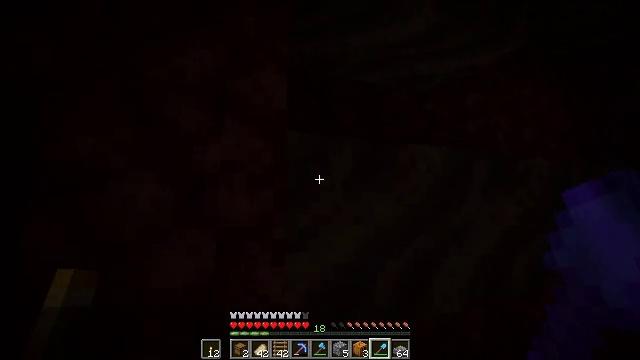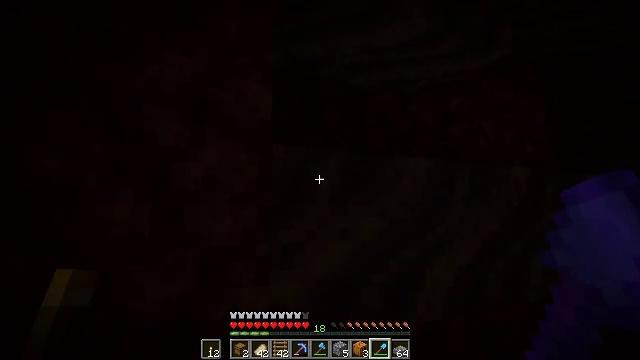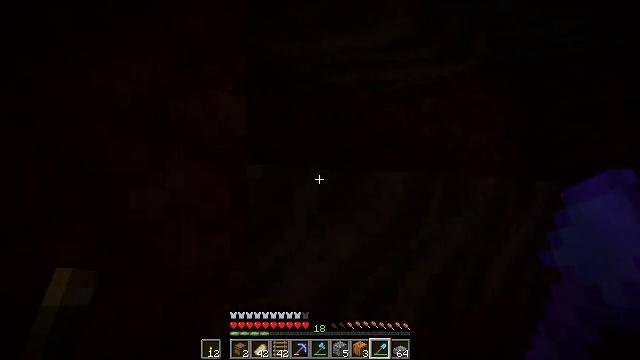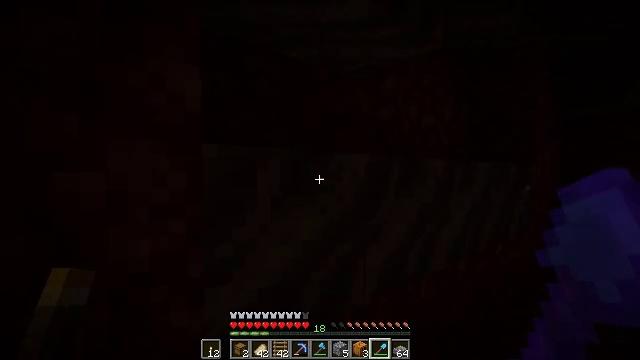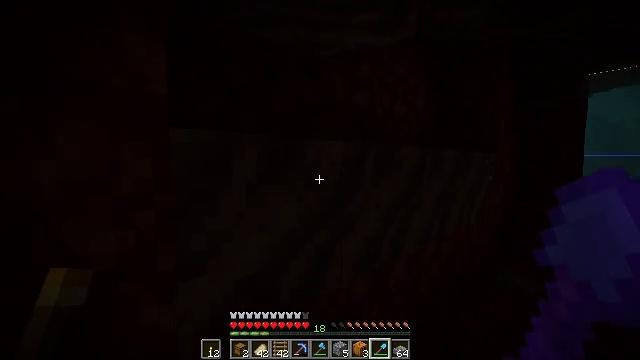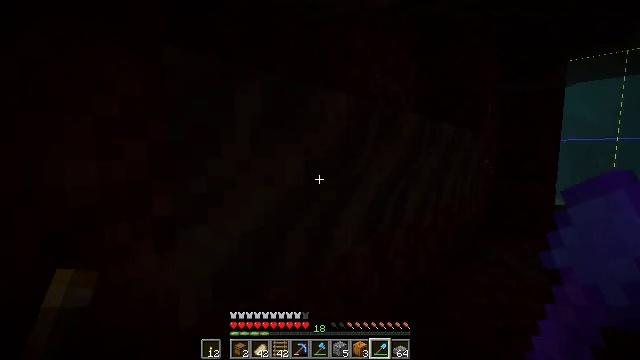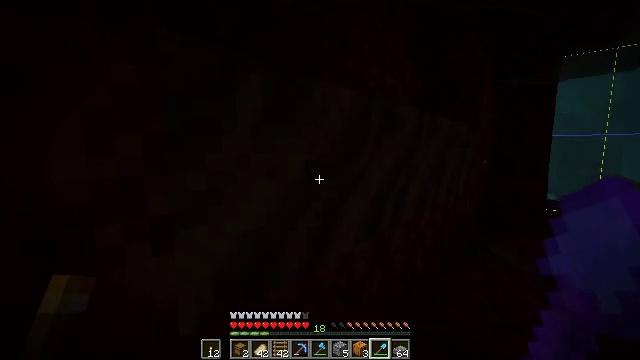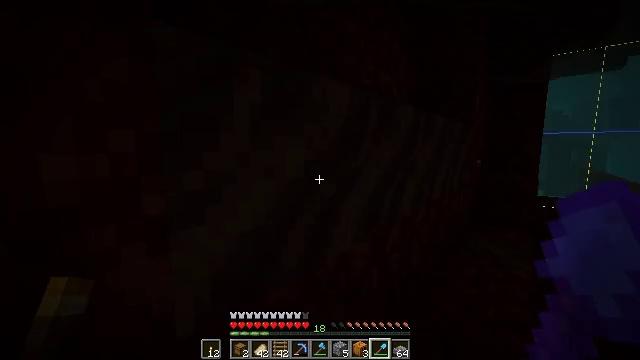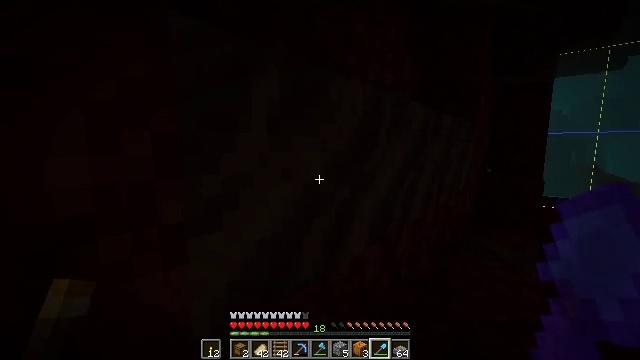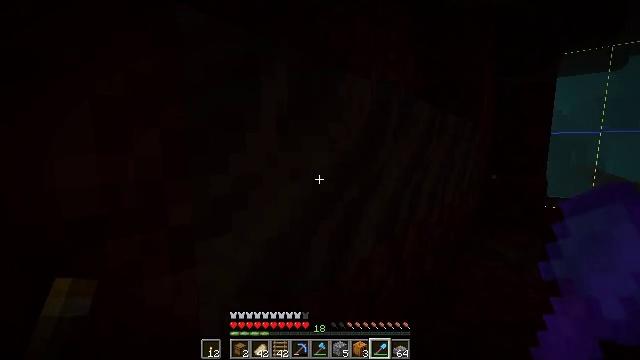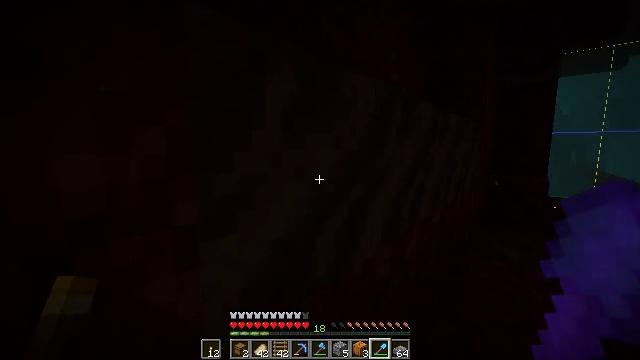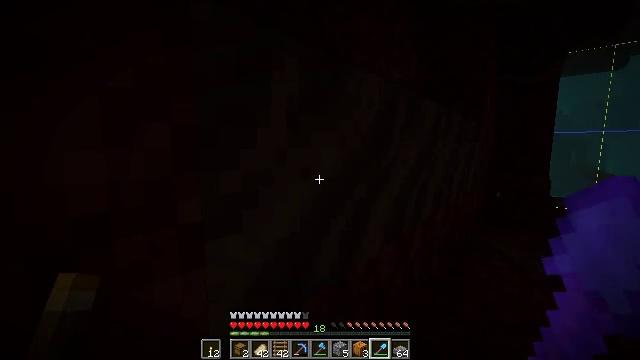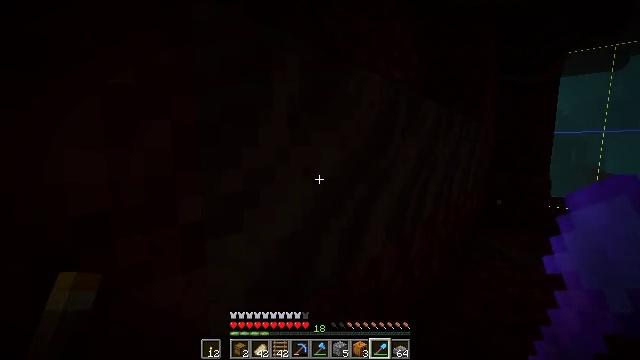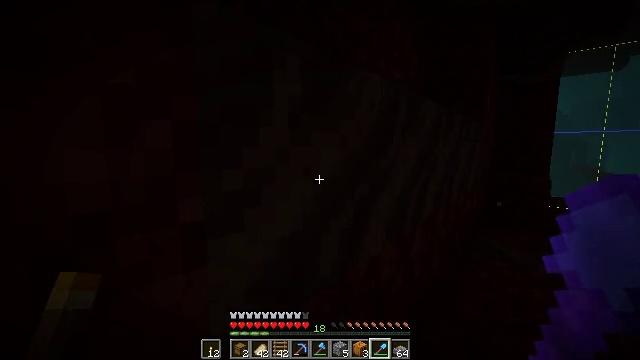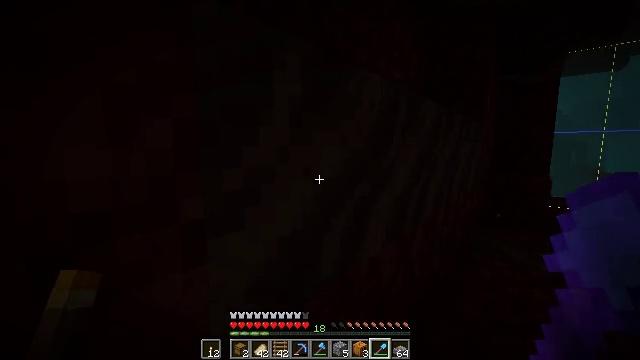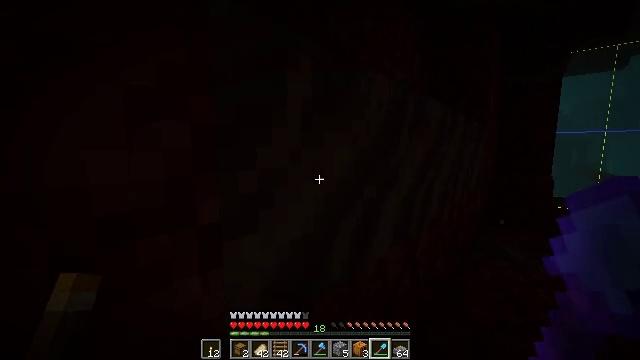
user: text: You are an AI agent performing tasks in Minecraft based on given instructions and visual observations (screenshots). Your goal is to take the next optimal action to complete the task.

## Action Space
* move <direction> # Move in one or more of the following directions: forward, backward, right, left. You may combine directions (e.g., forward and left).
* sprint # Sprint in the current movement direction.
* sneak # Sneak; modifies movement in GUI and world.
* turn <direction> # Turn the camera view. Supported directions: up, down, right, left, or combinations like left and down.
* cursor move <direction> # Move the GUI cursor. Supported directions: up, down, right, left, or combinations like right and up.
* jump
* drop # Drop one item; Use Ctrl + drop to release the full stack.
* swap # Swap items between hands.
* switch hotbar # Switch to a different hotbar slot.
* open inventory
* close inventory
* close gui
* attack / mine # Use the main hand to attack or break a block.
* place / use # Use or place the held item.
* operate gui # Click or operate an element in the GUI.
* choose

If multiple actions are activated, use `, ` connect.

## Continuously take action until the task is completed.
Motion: motion action
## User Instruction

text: Collect soul soil from the ground.
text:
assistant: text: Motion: move forward and move left, turn right and down, jump
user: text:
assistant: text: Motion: move forward and move left, turn right and down
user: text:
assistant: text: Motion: move forward and move left, turn right and down
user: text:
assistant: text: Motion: move forward and move left, turn right and down
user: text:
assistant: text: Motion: move forward and move left, turn right and down
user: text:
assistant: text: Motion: move forward and move left, turn right
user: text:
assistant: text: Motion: turn right
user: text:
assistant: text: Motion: no_op
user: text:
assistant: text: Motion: no_op
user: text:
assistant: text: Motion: no_op
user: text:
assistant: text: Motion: no_op
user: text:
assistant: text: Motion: no_op
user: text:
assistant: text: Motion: no_op
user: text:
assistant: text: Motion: no_op
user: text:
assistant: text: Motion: move left
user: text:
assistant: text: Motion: move left
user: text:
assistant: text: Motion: move left, turn right
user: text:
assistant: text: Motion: turn right
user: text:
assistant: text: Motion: no_op
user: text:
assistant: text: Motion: turn right
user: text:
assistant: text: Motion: turn right
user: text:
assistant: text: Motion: turn right
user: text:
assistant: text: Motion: no_op
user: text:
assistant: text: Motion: no_op
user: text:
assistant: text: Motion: turn right
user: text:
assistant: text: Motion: turn right
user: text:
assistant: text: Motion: no_op
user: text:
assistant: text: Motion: no_op
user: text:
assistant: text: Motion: no_op
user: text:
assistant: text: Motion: turn right